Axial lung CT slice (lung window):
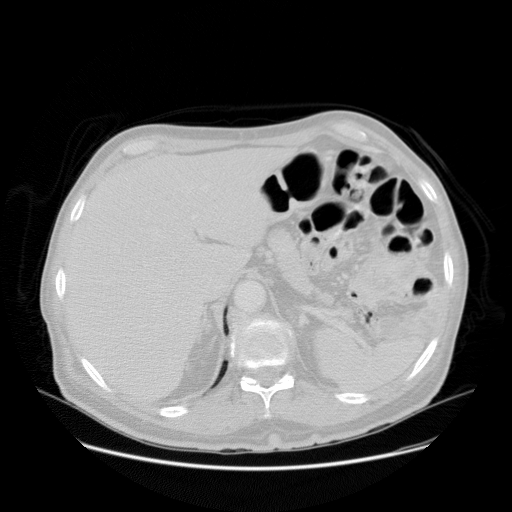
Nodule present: no